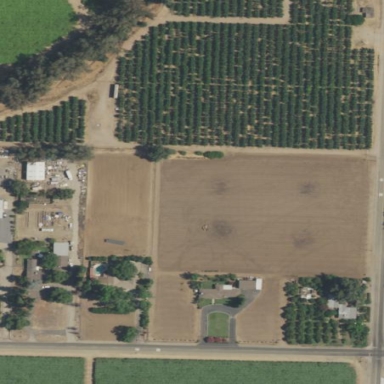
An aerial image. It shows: Orchard.